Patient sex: M
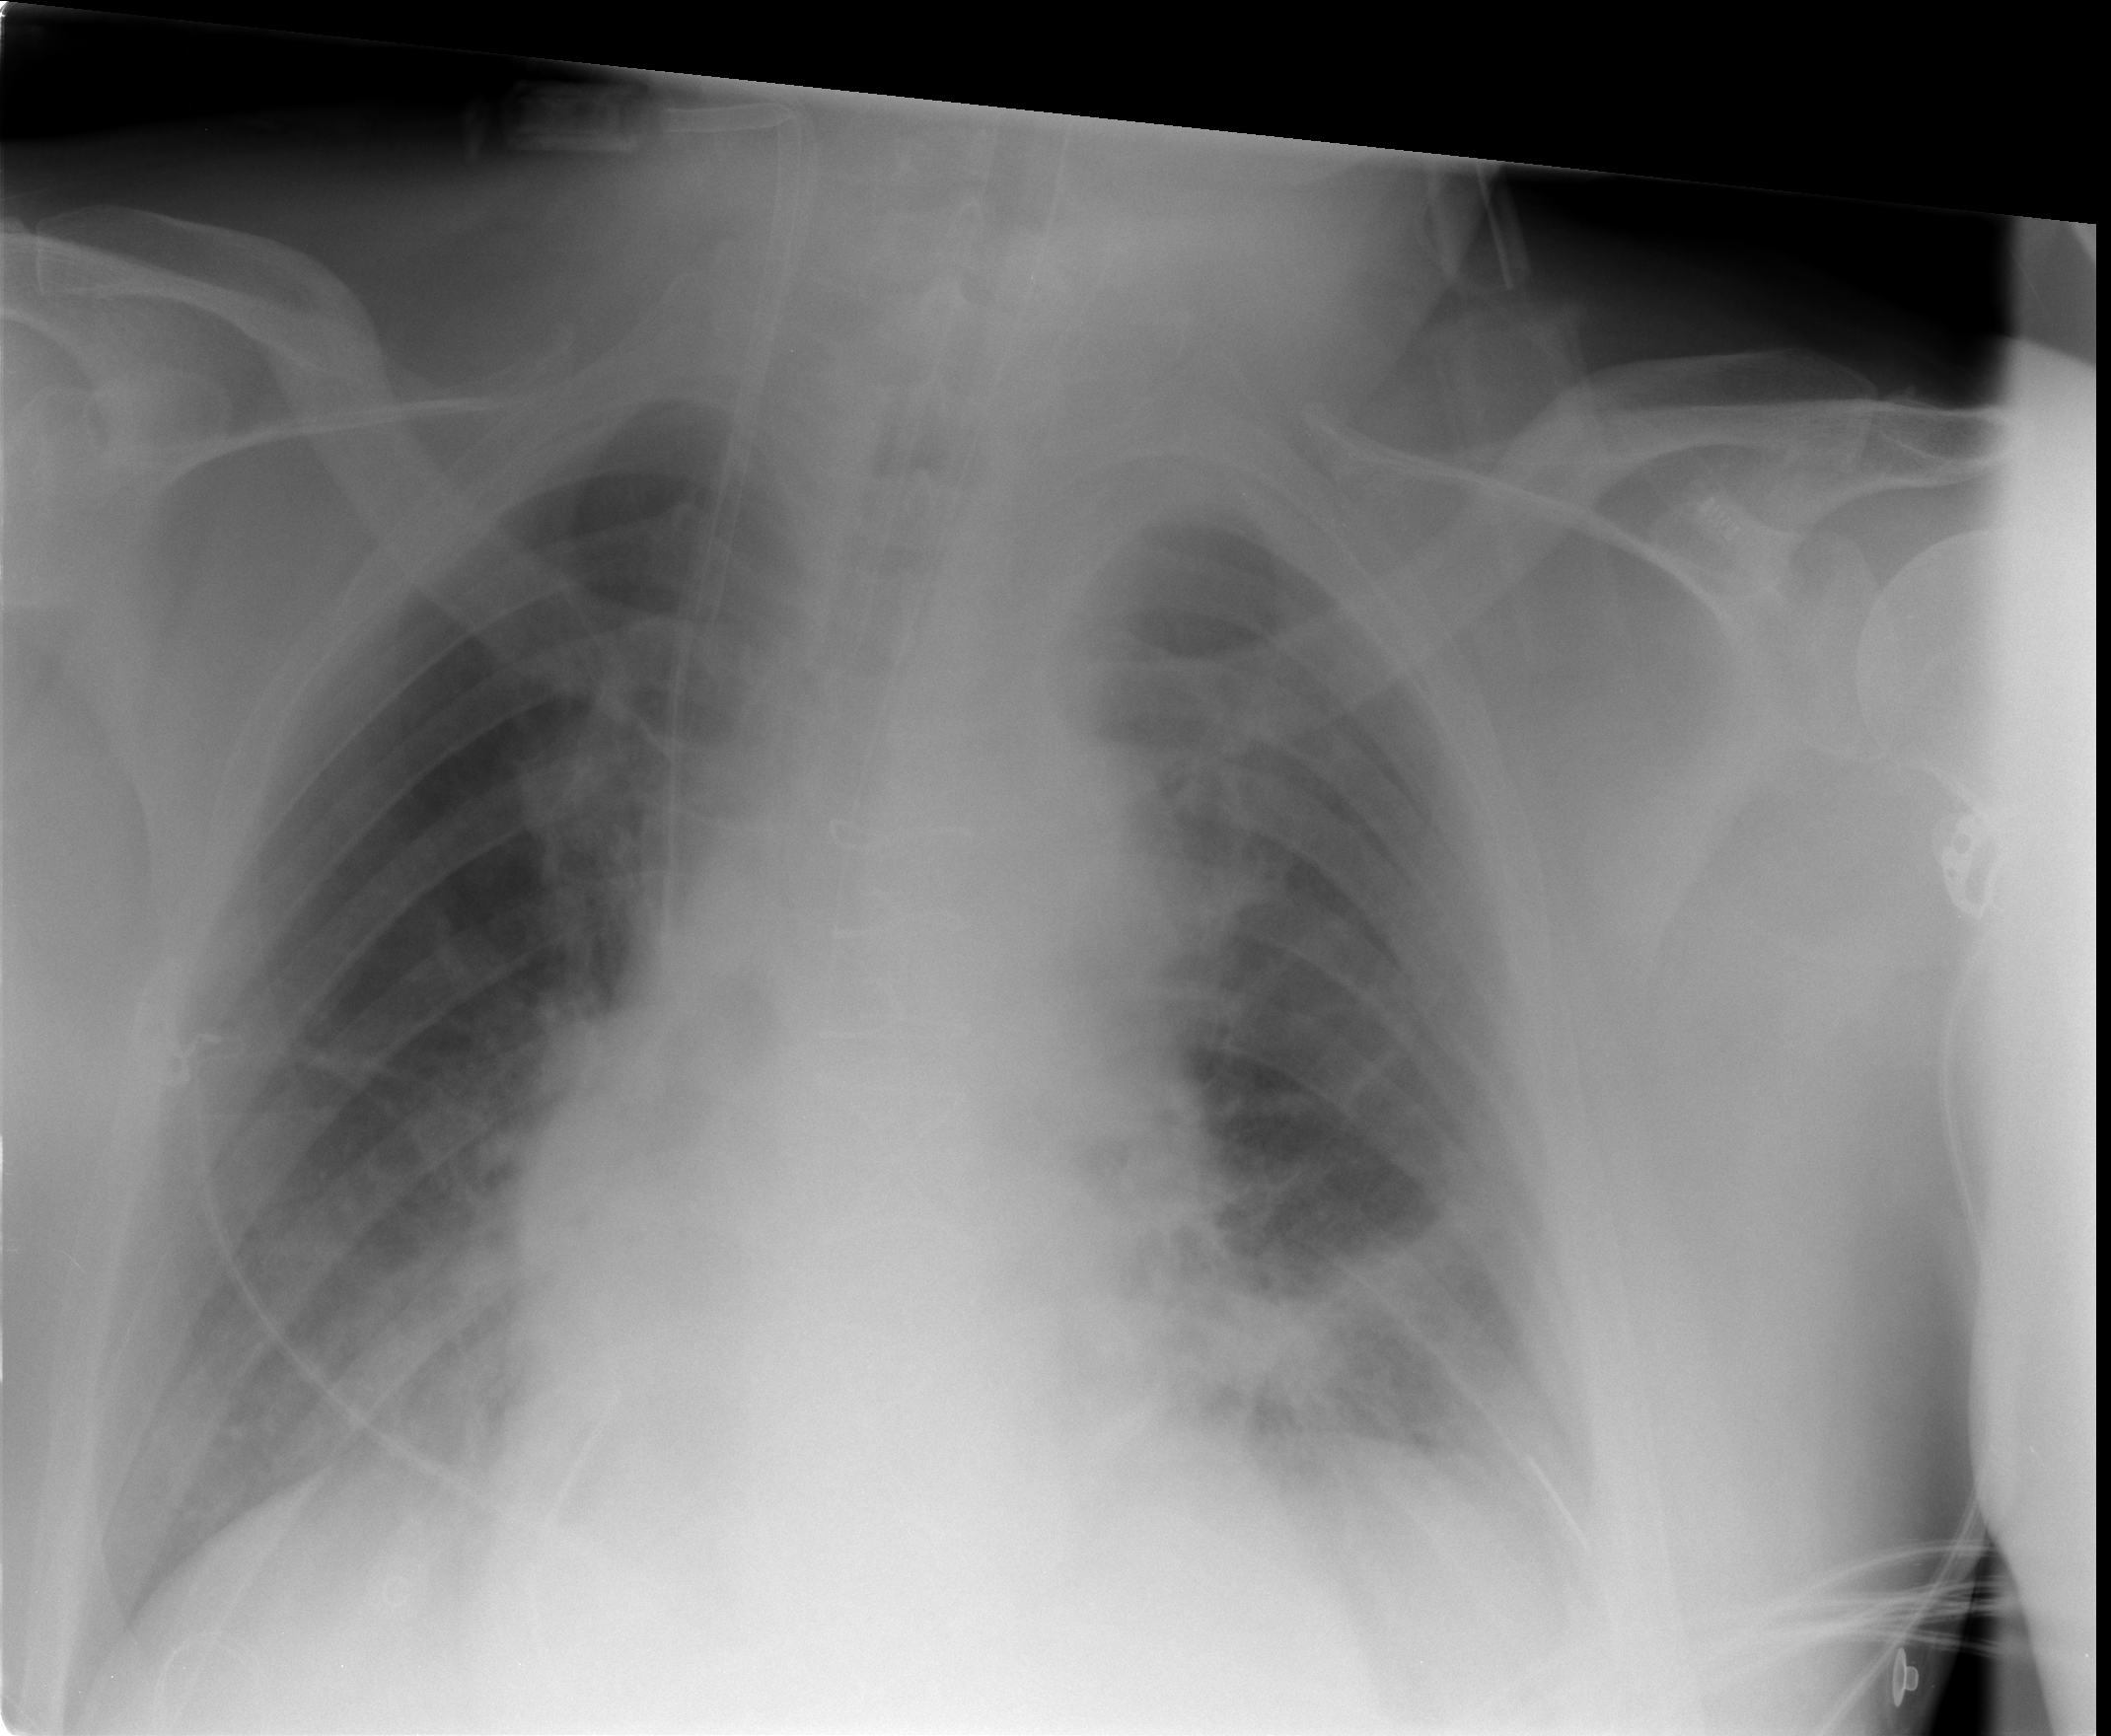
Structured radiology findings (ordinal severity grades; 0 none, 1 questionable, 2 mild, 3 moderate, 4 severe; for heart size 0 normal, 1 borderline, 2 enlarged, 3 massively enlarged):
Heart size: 0
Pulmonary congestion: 3
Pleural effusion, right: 0
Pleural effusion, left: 2
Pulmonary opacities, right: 0
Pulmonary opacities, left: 2
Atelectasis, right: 0
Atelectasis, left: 2